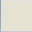
Piece: xx